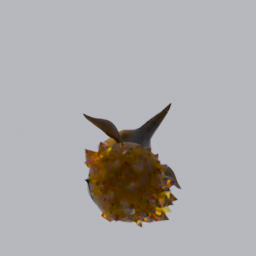
Label: animals